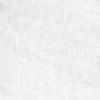
Label: no_change